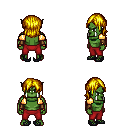
a pixel art fantasy rpg character, male body template, orc, green skin, gold arm armor, red pants, blonde long bangs hairstyle, leather bracers, ghillies, four views (front, back, left, right), 2x2 character sprite sheet, small pixel art, hard edges, no anti-aliasing